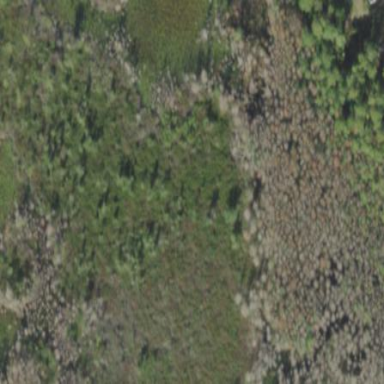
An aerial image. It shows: Swamp in wetland area.